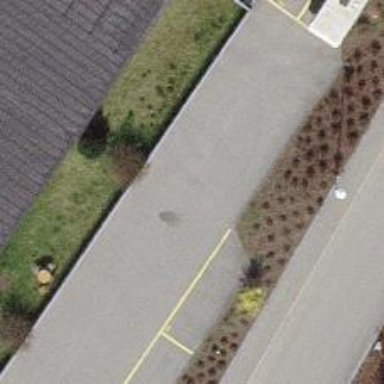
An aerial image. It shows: Residential road with parallel parking lanes on the right side.